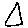
Label: triangle